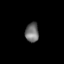
Tissue: lung
Cell type: Epithelial cells
Senescence score: 0.2411
Nuclear area (px): 256
Mean DAPI intensity: 113.25